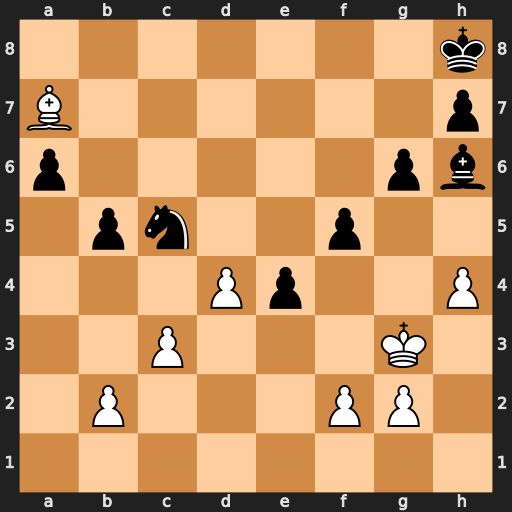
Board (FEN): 7k/B6p/p5pb/1pn2p2/3Pp2P/2P3K1/1P3PP1/8
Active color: w
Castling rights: -
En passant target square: -
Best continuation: dxc5 Kg8 c6